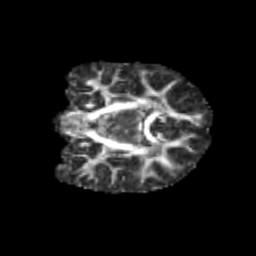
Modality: FA
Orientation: coronal
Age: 9
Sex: male
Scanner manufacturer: siemens
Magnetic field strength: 3 T
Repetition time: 3.8 s
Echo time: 0.07 s